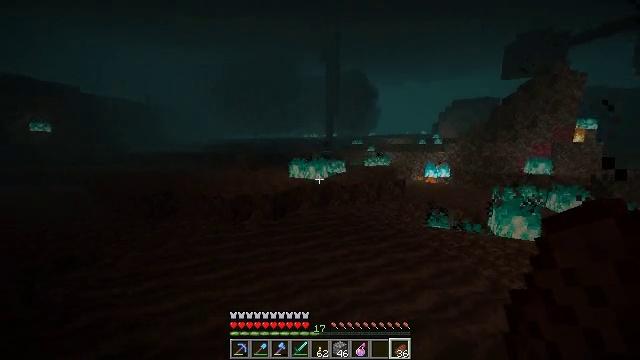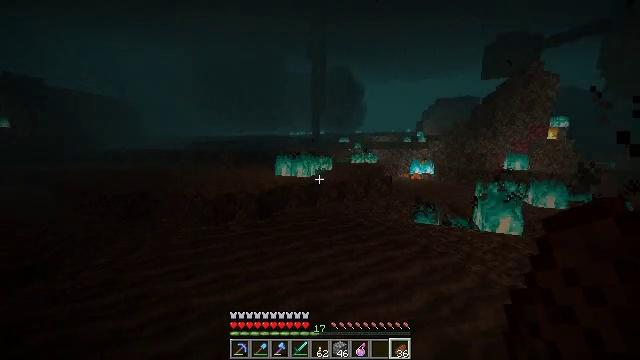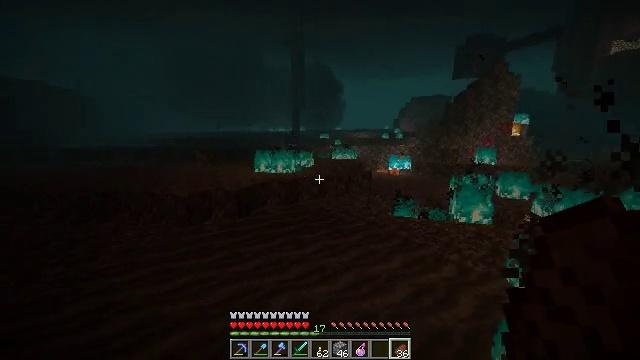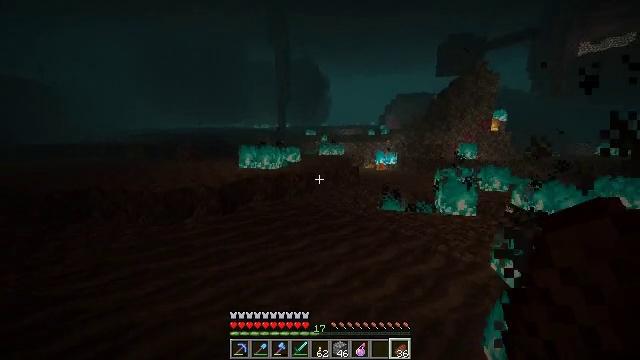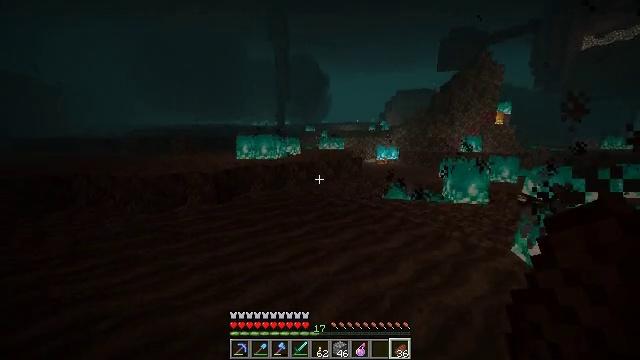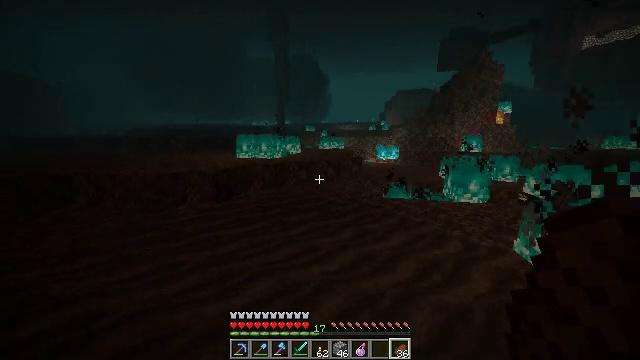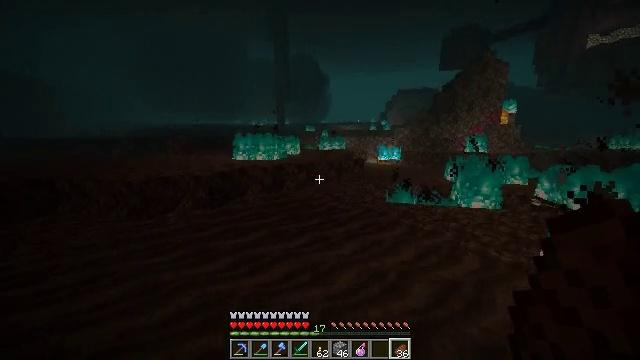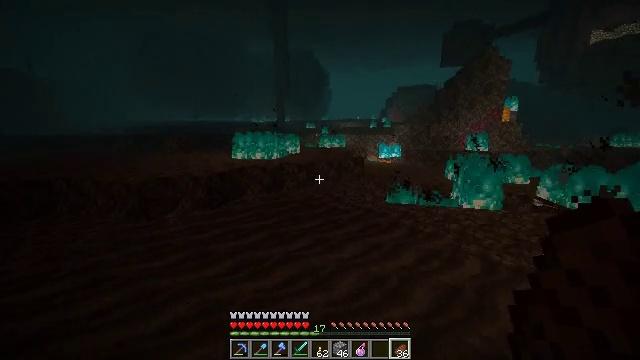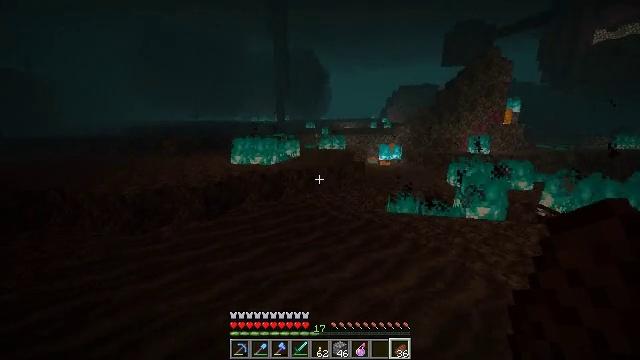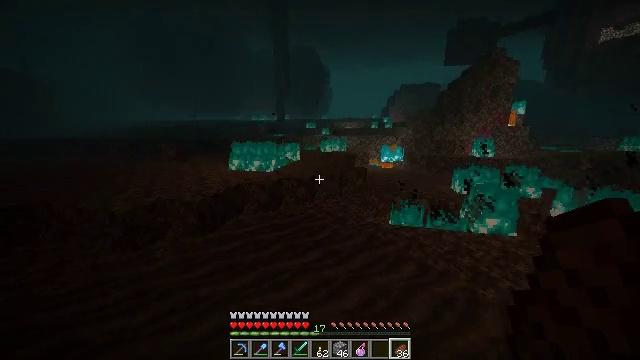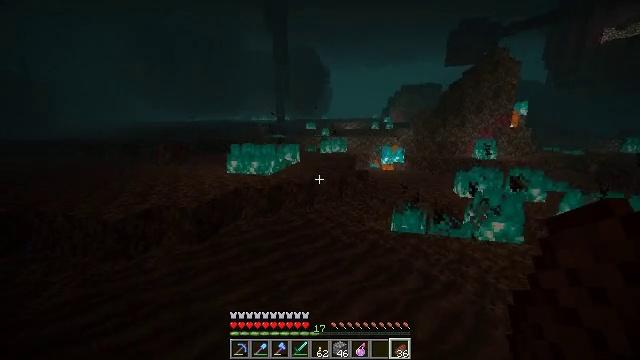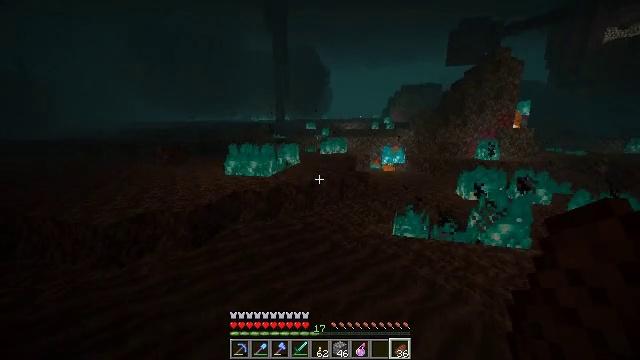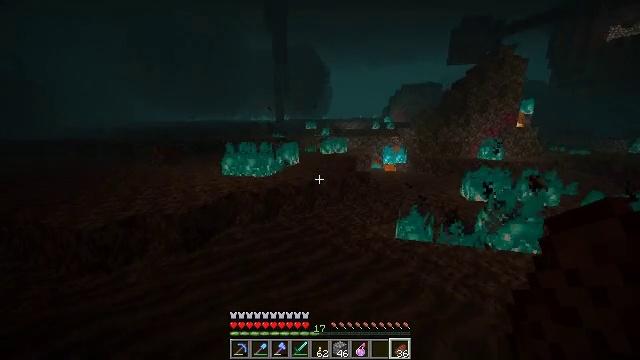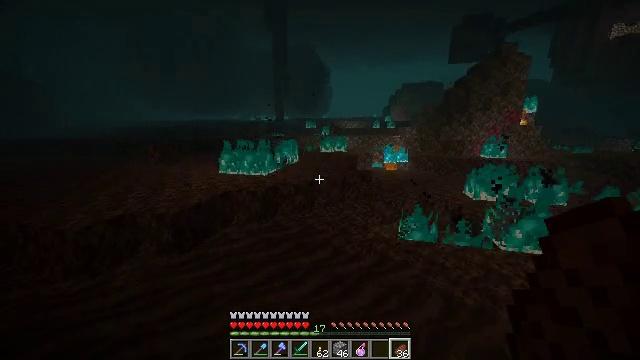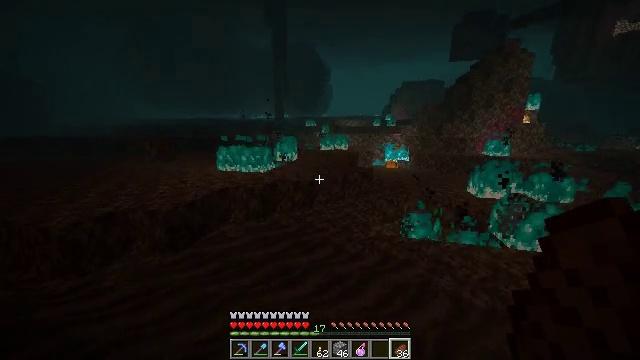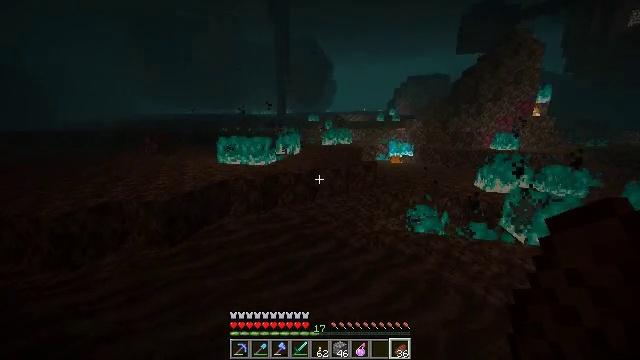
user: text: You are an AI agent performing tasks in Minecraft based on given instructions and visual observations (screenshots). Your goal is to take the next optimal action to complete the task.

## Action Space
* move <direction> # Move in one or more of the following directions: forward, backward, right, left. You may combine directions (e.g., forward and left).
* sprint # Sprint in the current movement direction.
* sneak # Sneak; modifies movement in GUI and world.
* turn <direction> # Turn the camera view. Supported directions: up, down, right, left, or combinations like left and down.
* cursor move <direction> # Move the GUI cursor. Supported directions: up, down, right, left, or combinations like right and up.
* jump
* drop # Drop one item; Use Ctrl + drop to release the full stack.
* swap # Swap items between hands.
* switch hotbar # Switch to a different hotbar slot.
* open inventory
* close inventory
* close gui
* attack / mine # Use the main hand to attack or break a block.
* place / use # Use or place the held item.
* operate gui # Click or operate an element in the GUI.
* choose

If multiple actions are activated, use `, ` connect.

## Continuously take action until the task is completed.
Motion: motion action
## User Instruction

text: Clear the area by removing soul fire.
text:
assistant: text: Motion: move forward, sprint, turn right, jump
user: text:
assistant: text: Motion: move forward, sprint, turn right, jump
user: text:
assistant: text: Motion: move forward, sprint, turn right, jump
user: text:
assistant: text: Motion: move forward, sprint, jump
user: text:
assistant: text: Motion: move forward, sprint, jump
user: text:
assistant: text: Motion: move forward, sprint, jump
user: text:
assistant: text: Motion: move forward, sprint, jump
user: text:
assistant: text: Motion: move forward, sprint, jump
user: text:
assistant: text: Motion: move forward, sprint, jump
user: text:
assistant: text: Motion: move forward, sprint, jump
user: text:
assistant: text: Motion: move forward, sprint, jump
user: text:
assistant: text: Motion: move forward, sprint, jump
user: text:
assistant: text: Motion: move forward, sprint, jump
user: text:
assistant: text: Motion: move forward, sprint, jump
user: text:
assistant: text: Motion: move forward, sprint, jump
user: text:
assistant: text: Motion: move forward, sprint, jump
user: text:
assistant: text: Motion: move forward, sprint, turn left and down, jump
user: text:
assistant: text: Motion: move forward, sprint, turn left and down, jump
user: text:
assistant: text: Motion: move forward, sprint, turn left and down, jump
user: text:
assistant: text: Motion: move forward, sprint, turn left, jump
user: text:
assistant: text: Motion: move forward, sprint, turn left, jump
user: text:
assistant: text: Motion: move forward, sprint, turn left, jump
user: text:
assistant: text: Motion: move forward, sprint, jump
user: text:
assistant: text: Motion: move forward, sprint, jump
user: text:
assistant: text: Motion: move forward and move left, sprint, jump
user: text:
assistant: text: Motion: move forward and move left, sprint, turn right, jump
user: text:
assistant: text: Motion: move forward and move left, sprint, turn right, jump
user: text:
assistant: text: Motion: move forward and move left, sprint, turn right, jump
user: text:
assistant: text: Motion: move forward, sprint, turn right, jump
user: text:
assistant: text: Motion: move forward, sprint, turn right, jump